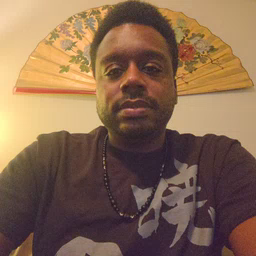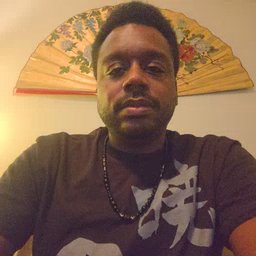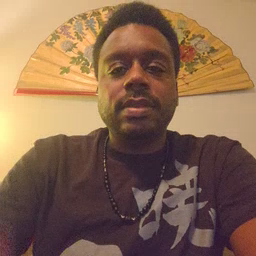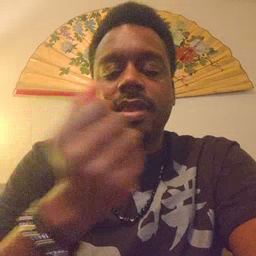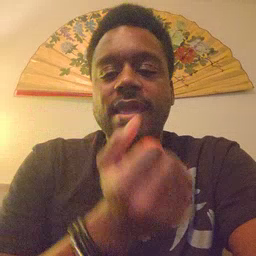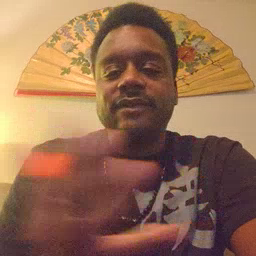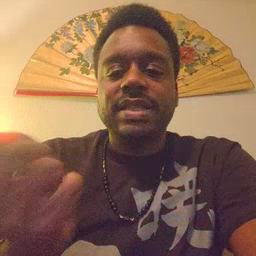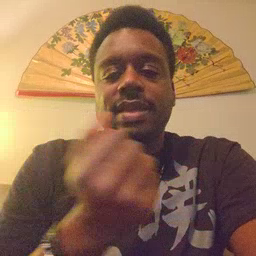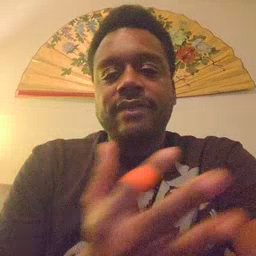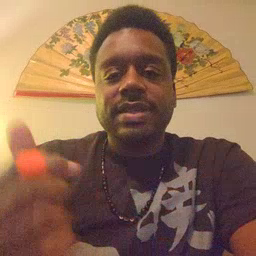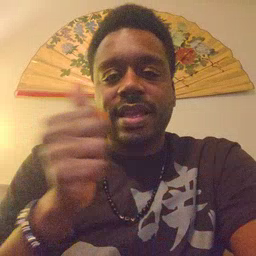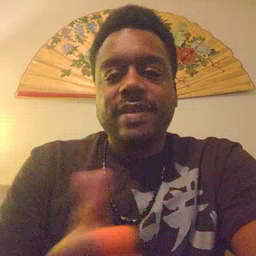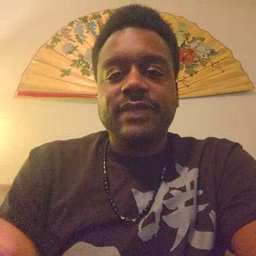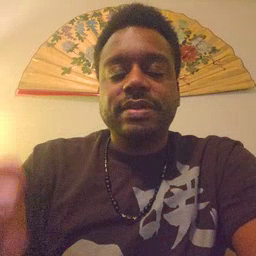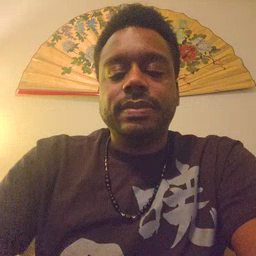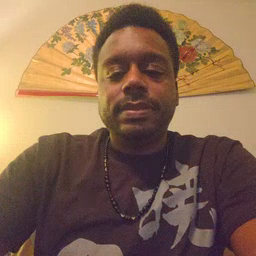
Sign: every